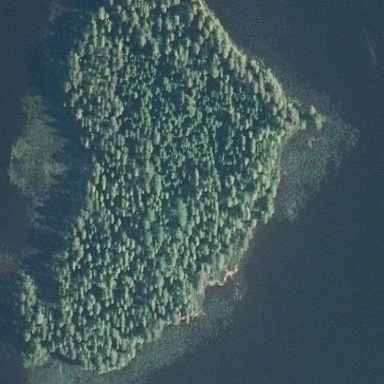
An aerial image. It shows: Islet covered with woodland.